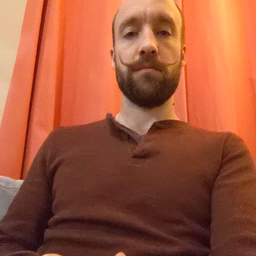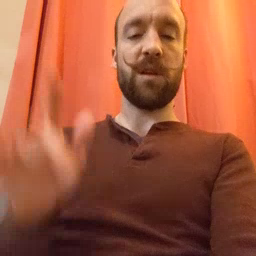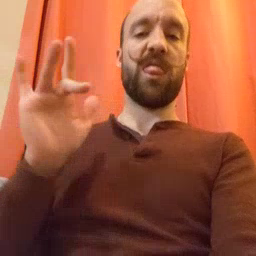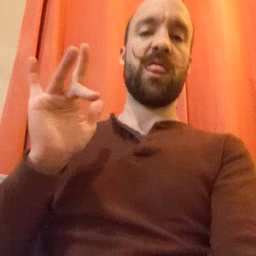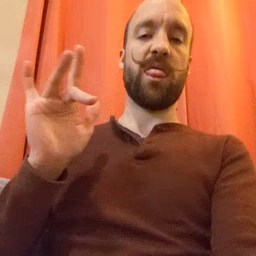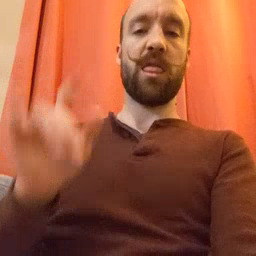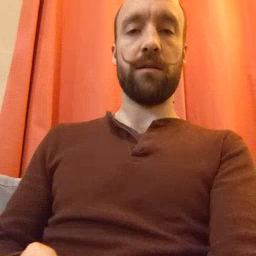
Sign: yucky